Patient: sex M, age 52
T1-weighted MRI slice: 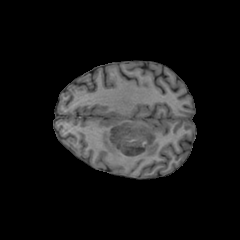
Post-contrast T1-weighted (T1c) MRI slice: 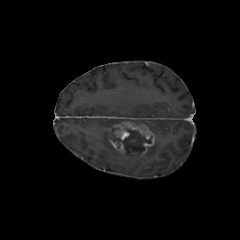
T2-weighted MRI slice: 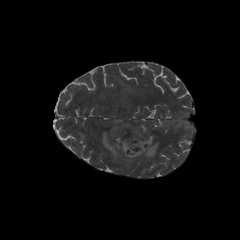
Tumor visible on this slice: yes
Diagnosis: Glioblastoma, IDH-wildtype
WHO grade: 4